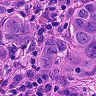
Metastatic tissue present: yes